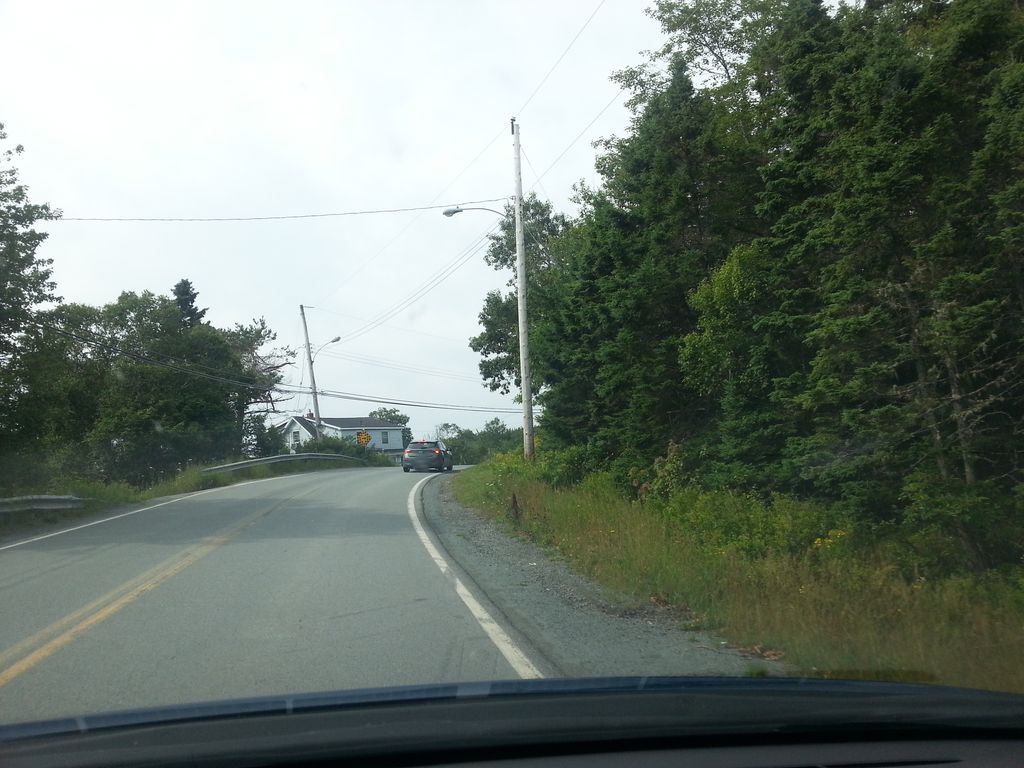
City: halifax